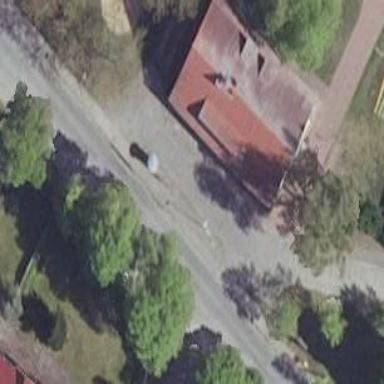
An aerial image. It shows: Parish hall serving as community center within building.